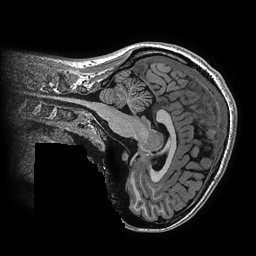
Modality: T1w
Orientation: sagittal
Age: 23
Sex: female
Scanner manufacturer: ge
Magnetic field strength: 3 T
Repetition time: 0.006952 s
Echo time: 0.00292 s